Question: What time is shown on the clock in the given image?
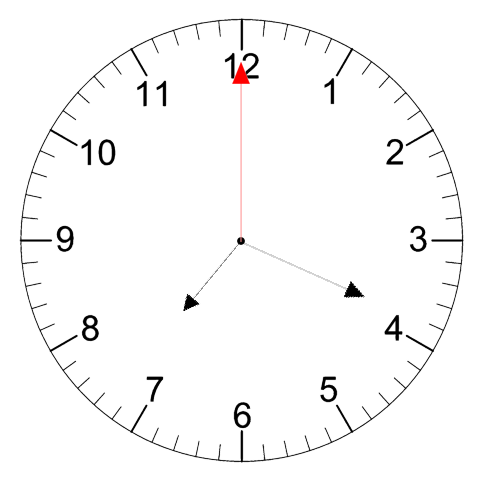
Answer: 07:19:00